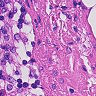
Metastatic tissue present: no